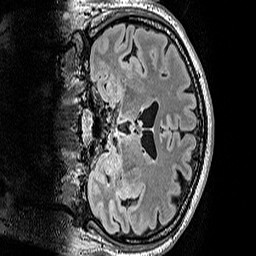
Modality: FLAIR
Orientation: coronal
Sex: male
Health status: ill
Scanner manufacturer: siemens
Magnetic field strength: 3 T
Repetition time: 5 s
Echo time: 0.388 s